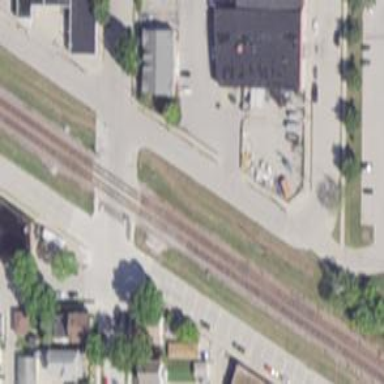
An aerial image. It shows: Railway crossing.